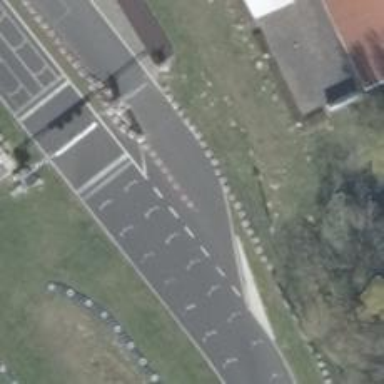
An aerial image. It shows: Asphalt pitlane at karting raceway.